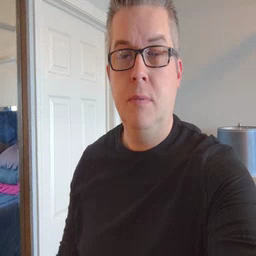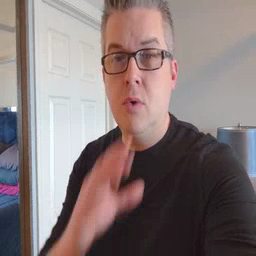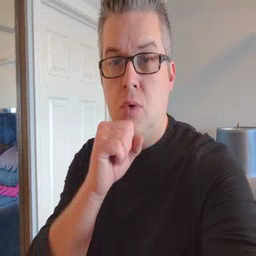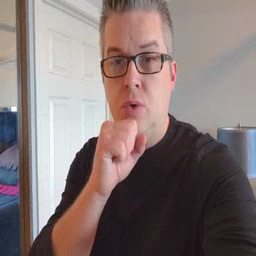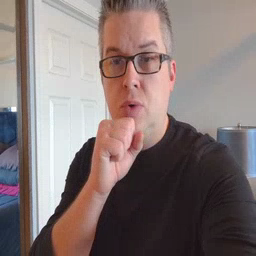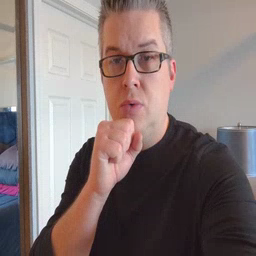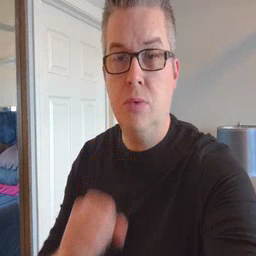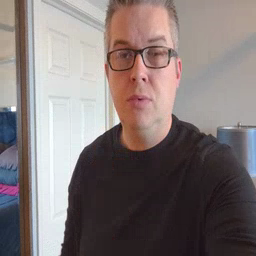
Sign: orange